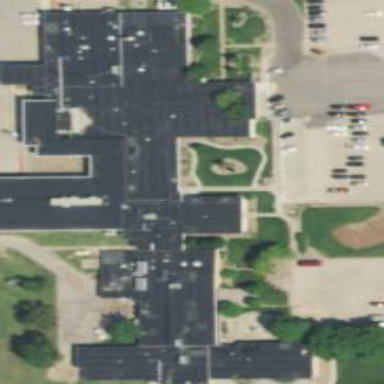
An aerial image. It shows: Hospital building.